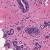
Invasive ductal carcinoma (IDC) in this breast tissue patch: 0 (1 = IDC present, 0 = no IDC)